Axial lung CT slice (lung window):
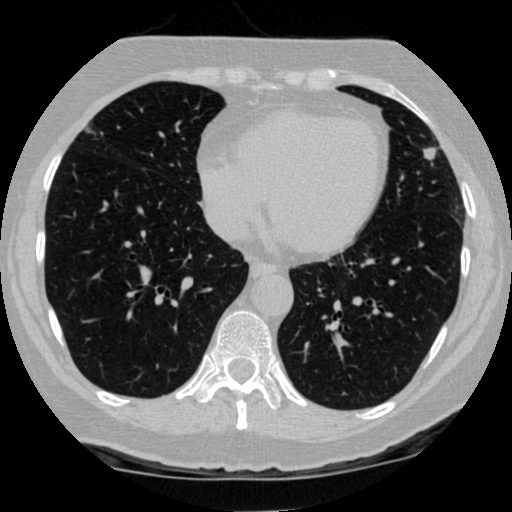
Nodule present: yes
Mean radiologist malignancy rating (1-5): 3.5